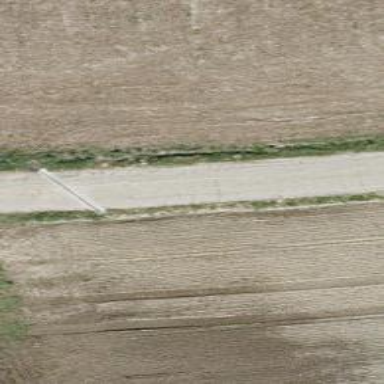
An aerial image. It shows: Compacted track with grade2 level.